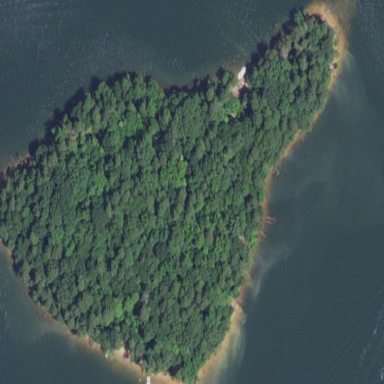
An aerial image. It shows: Image showing island.